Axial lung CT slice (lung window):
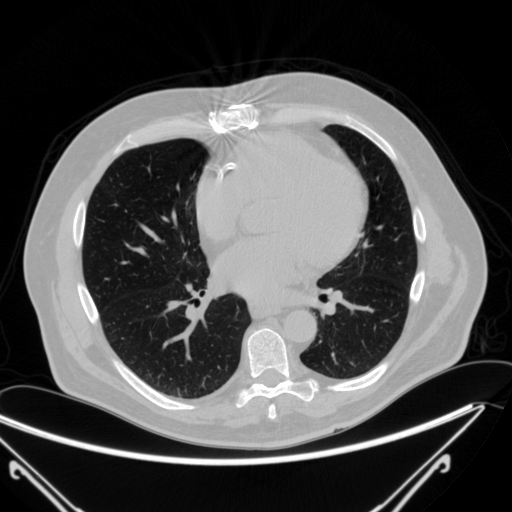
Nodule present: no